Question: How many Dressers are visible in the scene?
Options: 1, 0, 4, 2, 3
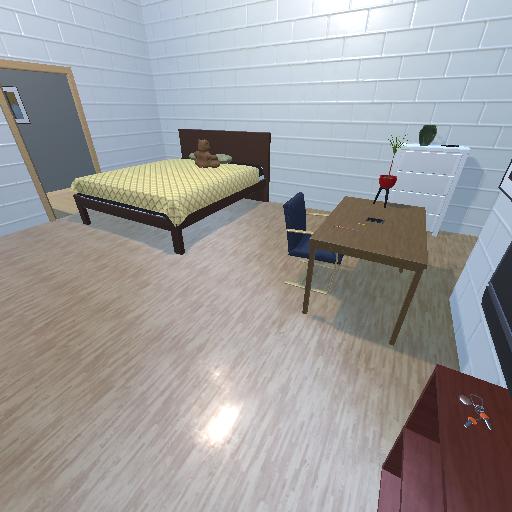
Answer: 1